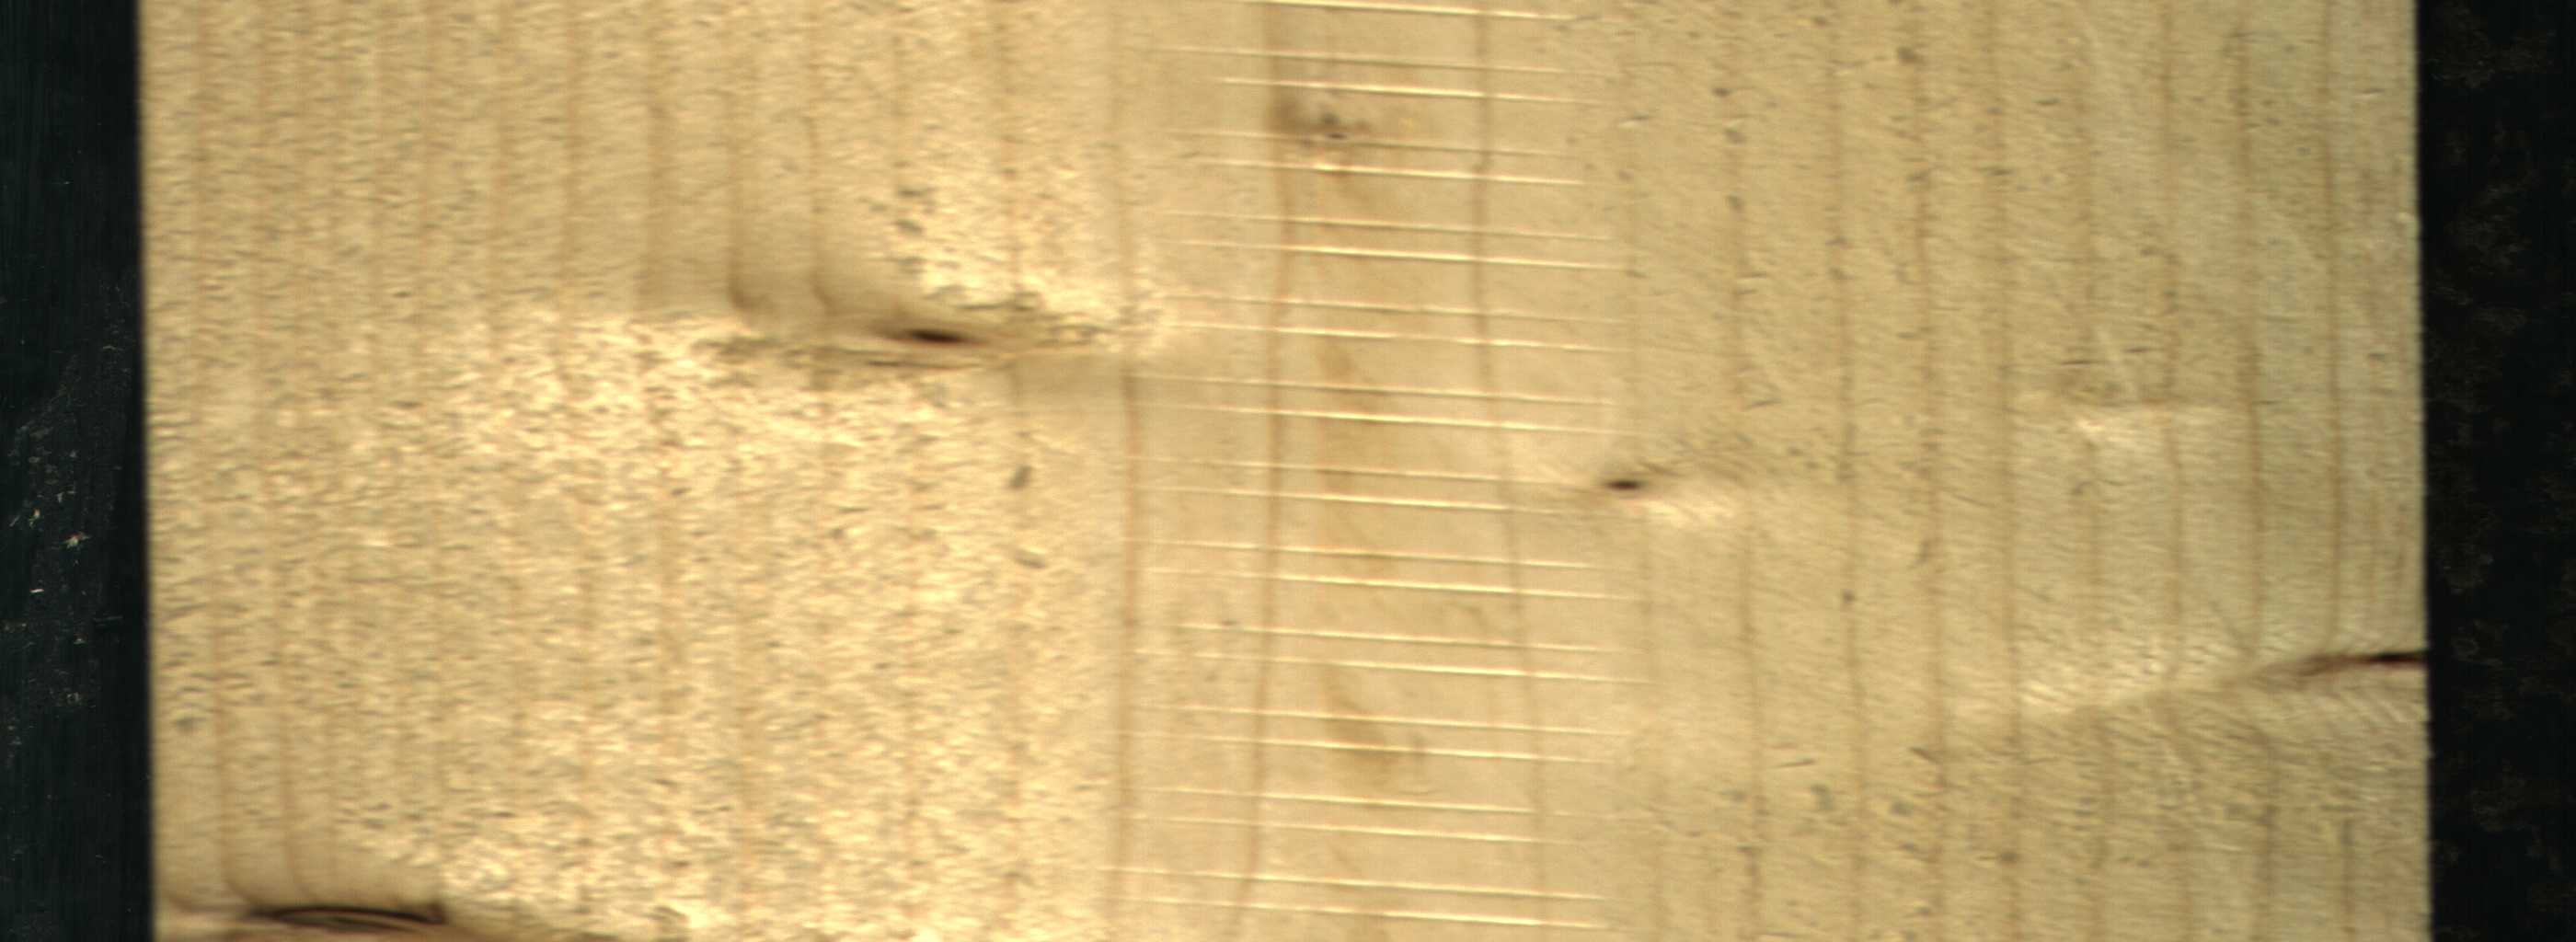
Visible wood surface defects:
Knot_missing
Dead_Knot
Dead_Knot
Live_Knot